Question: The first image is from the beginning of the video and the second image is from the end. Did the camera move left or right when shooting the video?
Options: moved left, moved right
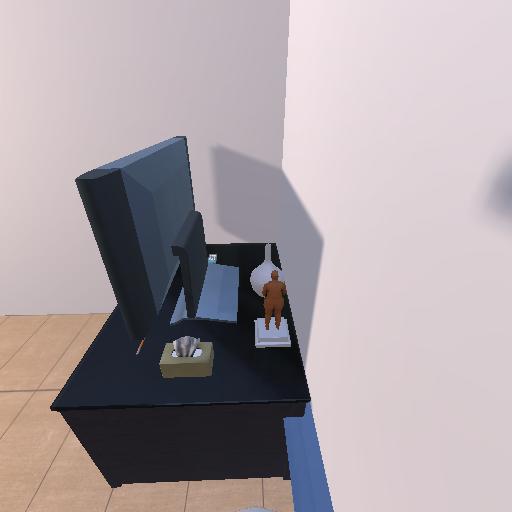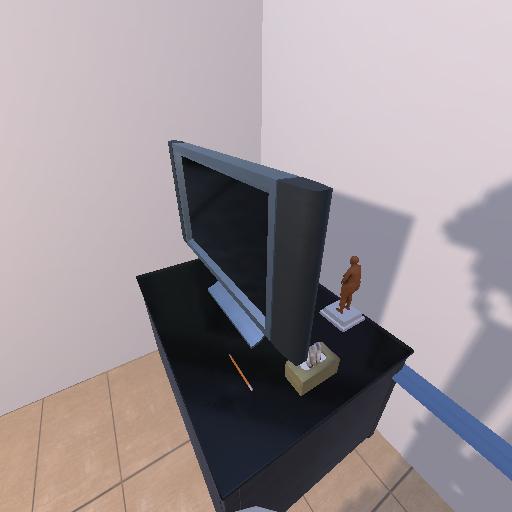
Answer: moved left